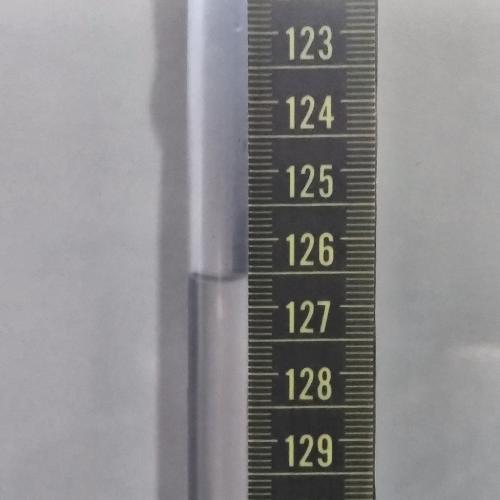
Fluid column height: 126.6 cm